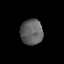
Tissue: prostate
Cell type: T cells
Senescence score: 0.2599
Nuclear area (px): 555
Mean DAPI intensity: 98.227